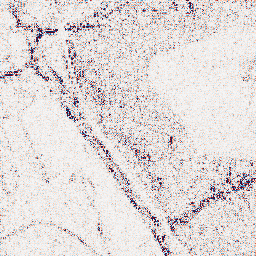
Category: wavelet
Decomposition family: wavelet_dwt
Decomposition parameters: wavelet: db4
level: 1
Upsampling method: fft_zeropad
Upsampling parameters: scale: 2
Upsampling scale: 2